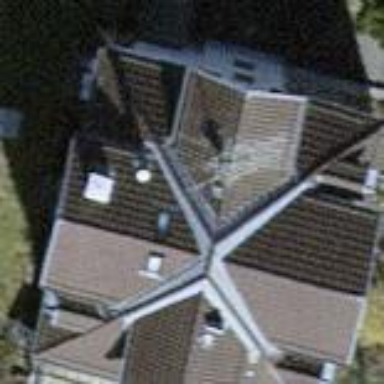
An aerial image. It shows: Pyramidal roof tops building of apartments.